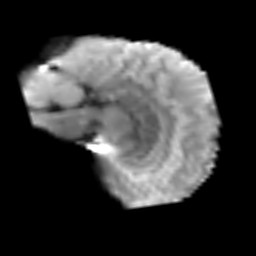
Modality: T2w
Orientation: sagittal
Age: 31
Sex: female
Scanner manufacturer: siemens
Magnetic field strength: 3 T
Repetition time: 3.2 s
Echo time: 0.081 s